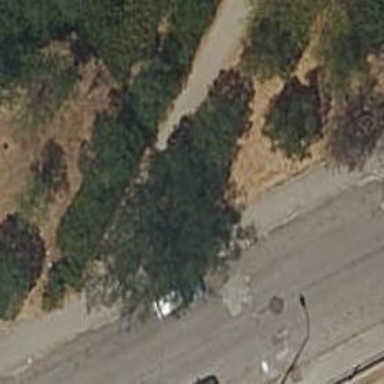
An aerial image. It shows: Sidewalk.